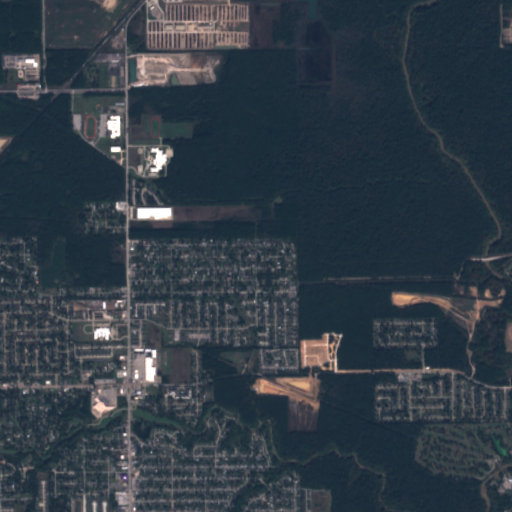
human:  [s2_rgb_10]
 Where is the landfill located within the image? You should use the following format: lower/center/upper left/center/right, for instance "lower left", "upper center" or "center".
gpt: The landfill is located in the upper left of the image.
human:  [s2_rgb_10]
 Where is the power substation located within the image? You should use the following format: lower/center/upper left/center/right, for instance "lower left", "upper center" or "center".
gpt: The power substation is located in the lower left of the image.
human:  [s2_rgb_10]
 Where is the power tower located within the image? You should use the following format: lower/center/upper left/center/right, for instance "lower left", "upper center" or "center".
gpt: The power tower is located in the center right of the image.
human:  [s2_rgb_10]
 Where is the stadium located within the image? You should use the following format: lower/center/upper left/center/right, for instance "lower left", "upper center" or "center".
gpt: The stadium is located in the upper left of the image.
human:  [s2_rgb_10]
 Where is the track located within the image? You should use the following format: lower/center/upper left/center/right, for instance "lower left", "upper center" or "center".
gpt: The track is located in the upper left of the image.
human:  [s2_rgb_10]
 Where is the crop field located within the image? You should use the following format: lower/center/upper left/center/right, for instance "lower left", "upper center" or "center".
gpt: There is no crop field in the image.